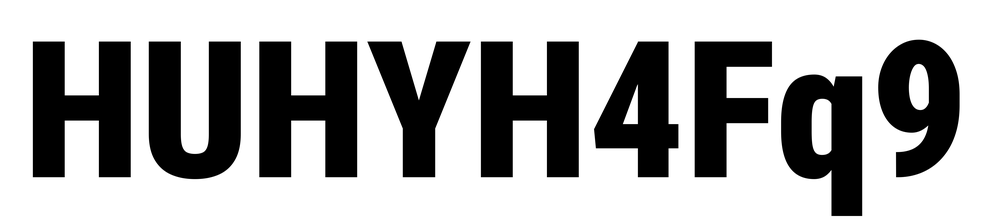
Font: Roboto_Condensed_Black